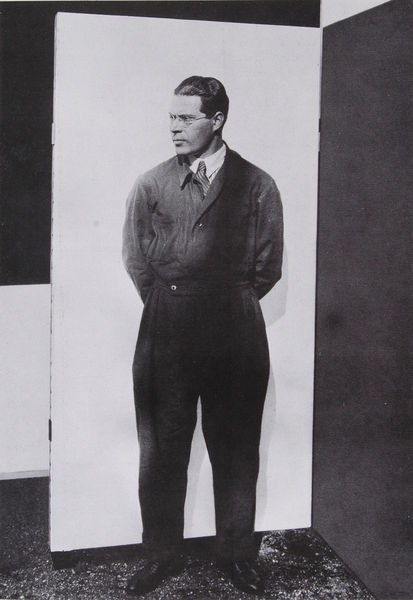
Titel: László Moholy-Nagy
Künstler: Lucia Moholy
Institution: unbekannt
Schlagwörter: mann, schatten, weiß, frisur, grau, hintergrund, raum, schwarz, zimmer, blick, anzug, hemd, hose, jacke, wand, arme, kragen, porträt, haare, stehend, knopf, flächen, krawatte, knöpfe, foto, fotografie, wände, schwarz-weiss, künstler, brille, photo, bauhaus, ganzkörperporträt, farbfelder, blaumann, architekt, dessau, overall, grau vor weiss, gropius, maholy nagy, moholy nagy, stellwände, walter